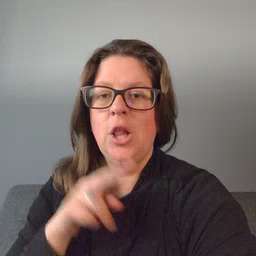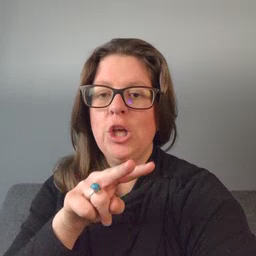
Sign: look